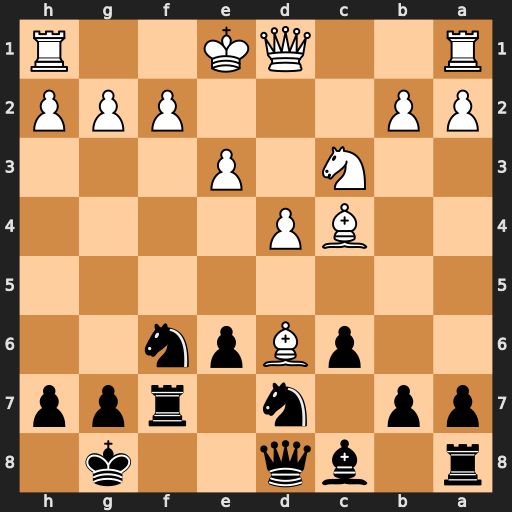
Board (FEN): r1bq2k1/pp1n1rpp/2pBpn2/8/2BP4/2N1P3/PP3PPP/R2QK2R
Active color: b
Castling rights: KQ
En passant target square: -
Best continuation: Nb6 Bb3 Qxd6